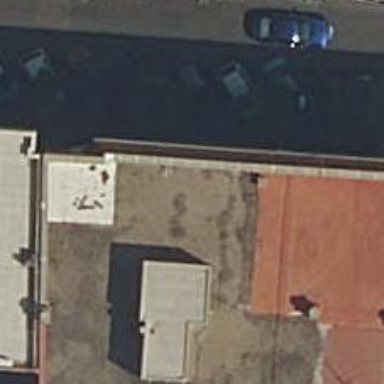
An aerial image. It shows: Bar.